Question: New to Drupal. Installed it, set Bartik theme as default, created a few pages with a menu. Now I would like to do something like this:

where the pictures with descriptions link to either other pages or articles. Each of them should have custom size.
What is the simplest way to do it?
For the testing I have created 4 articles on my home page, but obviously they sit one on top of each other. The same happens when I add blocks.
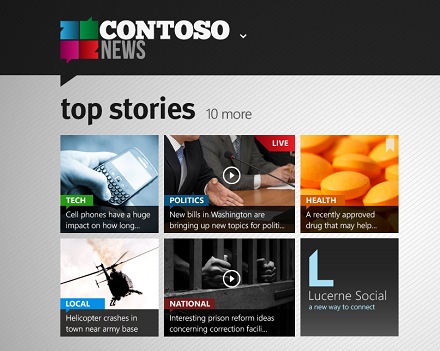
Answer: There is not better option to this than to install and use <URL> module. You can achieve exactly what you want using the nice UI it provides.
> You need Views if- - - - -
P.S - Views module is the most used and installed module in Drupal, hence, it will be a part of Drupal 8 core.